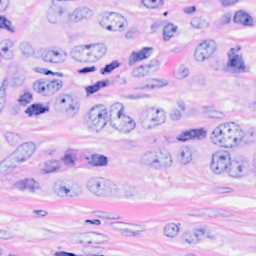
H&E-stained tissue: Breast